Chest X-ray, PA view. Patient: 45 years old, sex M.
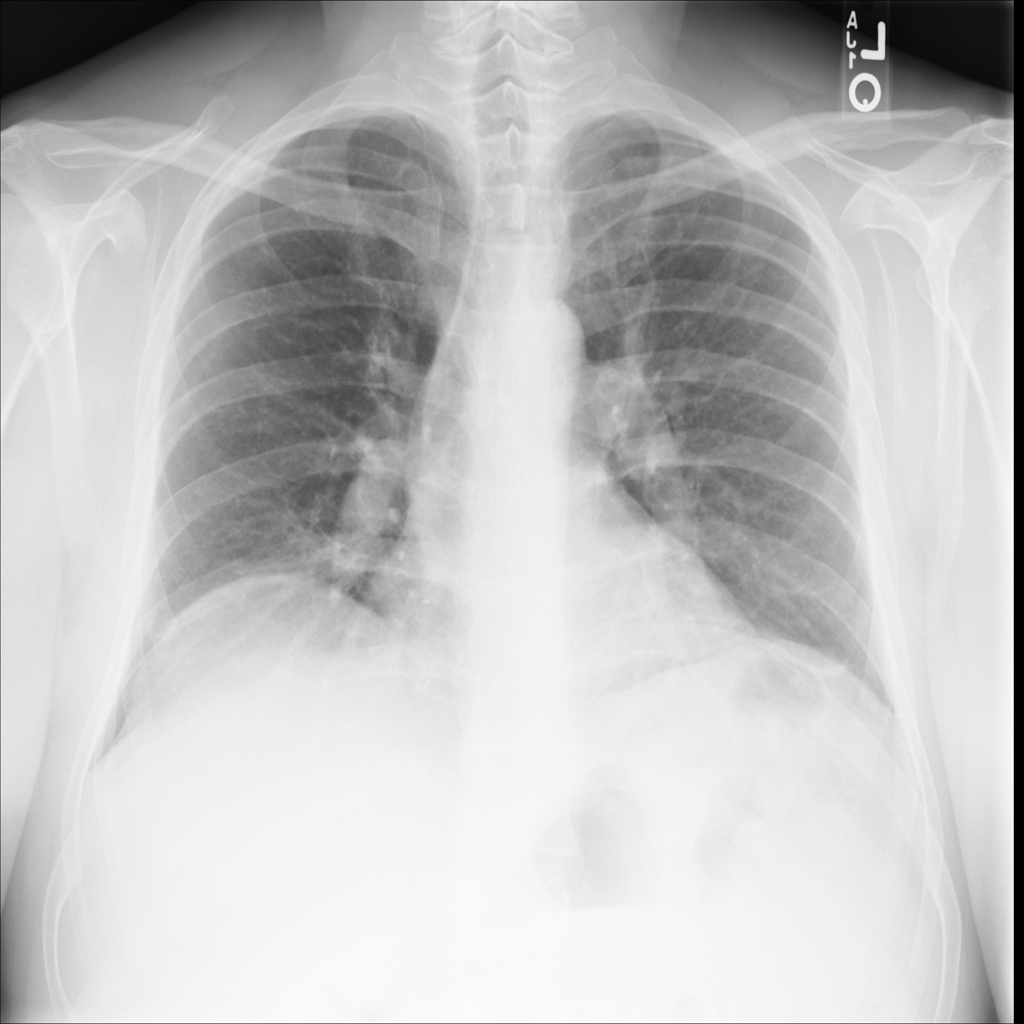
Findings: Atelectasis